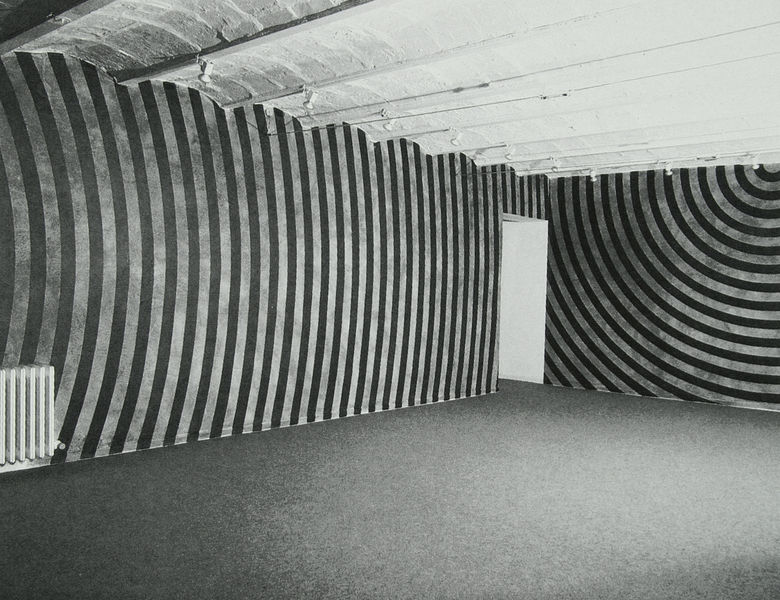
Titel: Installation Studio G7, Bologna - On four walls, arcs 4'' (10 cm) wide, from the midpoints of four sides
Künstler: Sol Lewitt
Standort: Chester (Connecticut)
Institution: Sammlung Eva Lewitt
Schlagwörter: dunkel, schatten, weiß, geschwungen, grau, hell, lampe, lampen, licht, raum, schwarz, tür, zimmer, teppich, wand, innenraum, möbel, boden, decke, innen, kreis, wellen, bogen, fußboden, leer, verlassen, linien, wandmalerei, gestreift, streifen, türrahmen, menschenleer, halle, foto, fotografie, wände, beton, schwarz weiss, gebogen, kreise, kunst, photo, ausstellung, halbkreis, zentrum, museum, sol, kreisförmig, wandbild, heizung, fotographie, geometrie, konzentrisch, lewitt, fresco, gerundet, installation, parallelen, tonnengewölbe, opart, halbkreise, loft, zirkel, heizkörper, ausstellungsraum, sol lewitt, streifig, strahler, getsreift, gerden, radiator, keine möbel, kreislinien